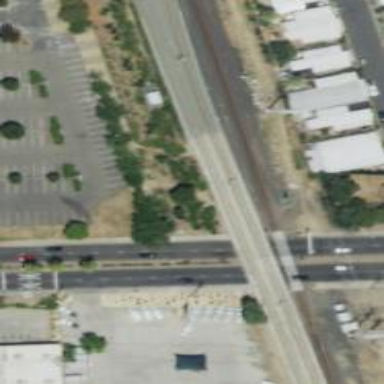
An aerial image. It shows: Light rail bridge with electrified contact line.